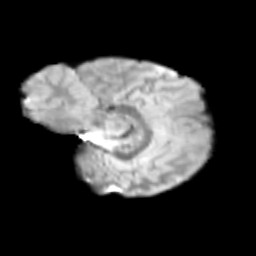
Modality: T2w
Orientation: sagittal
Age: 11
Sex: female
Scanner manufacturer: siemens
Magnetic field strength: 3 T
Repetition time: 3.8 s
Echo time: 0.07 s